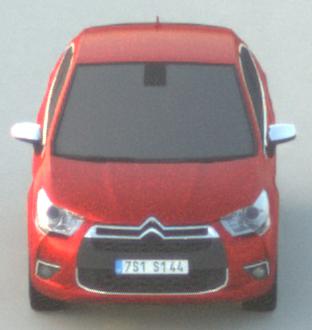
Make: Citroen
Model: DS 4 VTi 120
Detailed model: DS 4
Model produced from: 2011/05
Model produced until: 2015/01
Doors: 5
Color: red
Road condition: dry road
Daytime: sunrise or sunset
Contrast: low contrast